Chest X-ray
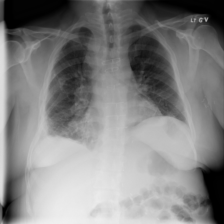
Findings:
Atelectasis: negative
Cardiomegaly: negative
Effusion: negative
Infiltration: positive
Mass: positive
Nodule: negative
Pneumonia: negative
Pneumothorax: negative
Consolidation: negative
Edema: negative
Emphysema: negative
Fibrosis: negative
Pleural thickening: negative
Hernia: negative